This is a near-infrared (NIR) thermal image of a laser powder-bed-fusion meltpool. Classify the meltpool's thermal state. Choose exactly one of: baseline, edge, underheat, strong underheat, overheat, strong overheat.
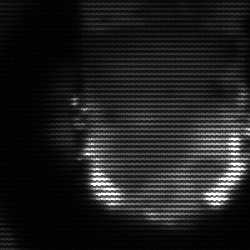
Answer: baseline